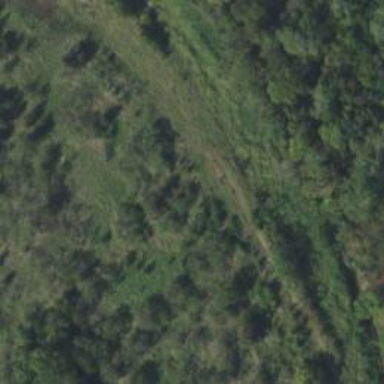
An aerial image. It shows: Disused railway.